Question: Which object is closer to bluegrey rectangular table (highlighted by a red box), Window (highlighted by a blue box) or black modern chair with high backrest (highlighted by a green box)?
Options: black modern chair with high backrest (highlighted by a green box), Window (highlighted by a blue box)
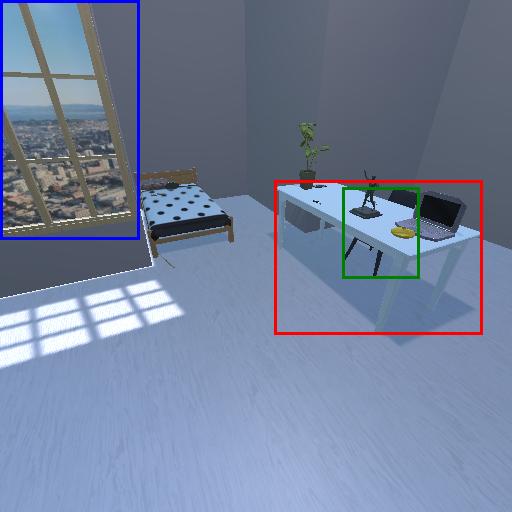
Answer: black modern chair with high backrest (highlighted by a green box)